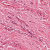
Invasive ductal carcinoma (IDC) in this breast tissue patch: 1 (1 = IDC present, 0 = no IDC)